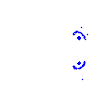
Particle: kaon